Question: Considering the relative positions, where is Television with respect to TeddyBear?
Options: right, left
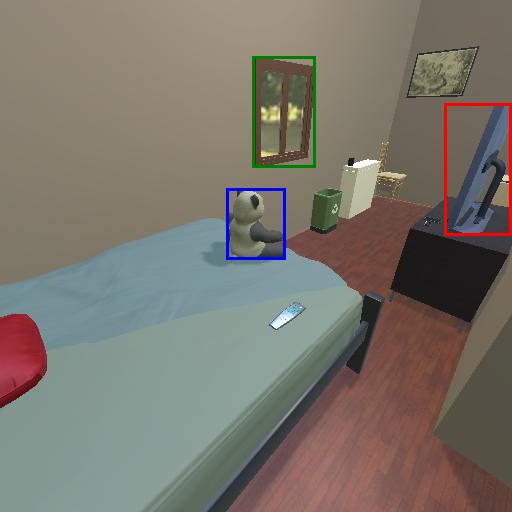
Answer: right